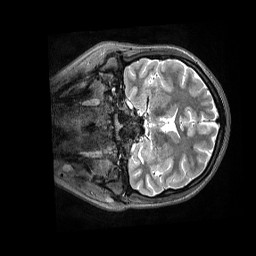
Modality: T2w
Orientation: coronal
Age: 22
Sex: female
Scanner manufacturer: siemens
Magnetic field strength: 3 T
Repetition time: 3.2 s
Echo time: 0.562 s